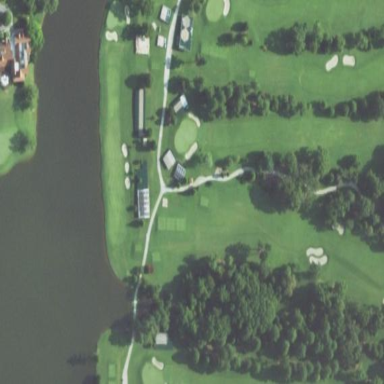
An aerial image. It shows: Golf course.